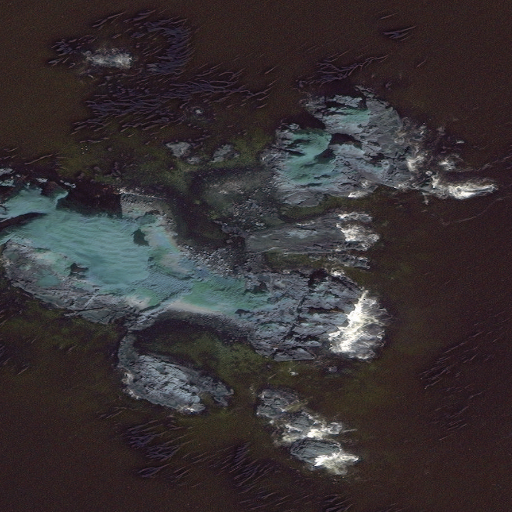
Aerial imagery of island in Alaska named Hitxachagux containing only unknown